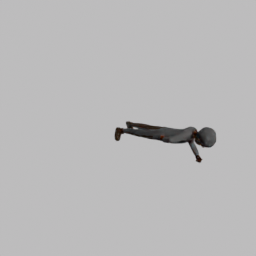
Label: people